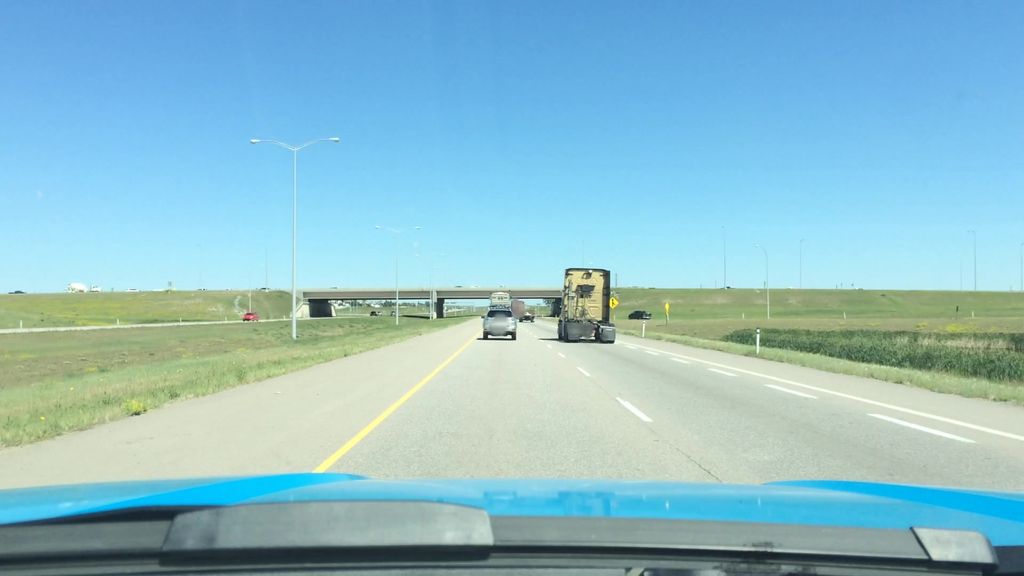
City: calgary